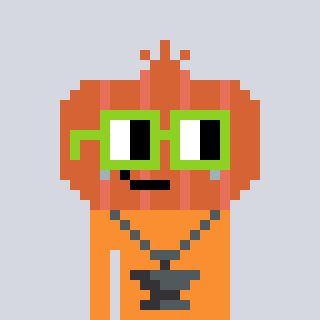
a pixel art character with square light green glasses, a onion-shaped head and a orange-colored body on a cool background